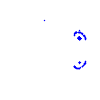
Particle: proton